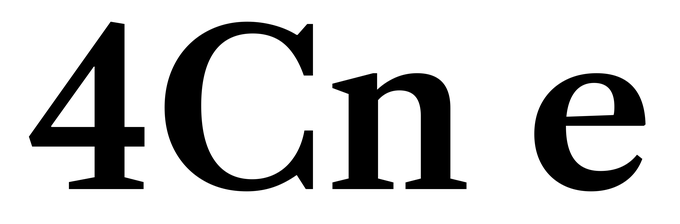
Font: LibreCaslonText_SemiBold